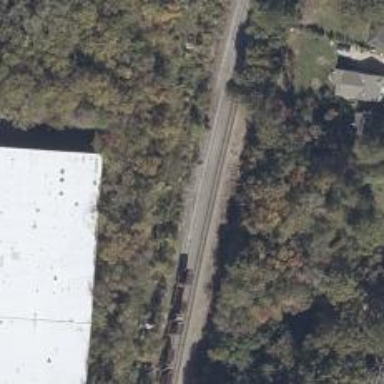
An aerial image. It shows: Railway siding with rails.